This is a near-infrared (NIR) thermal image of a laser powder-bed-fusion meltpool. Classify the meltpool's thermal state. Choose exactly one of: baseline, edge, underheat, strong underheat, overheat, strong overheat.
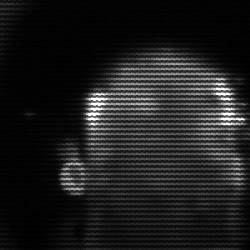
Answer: baseline